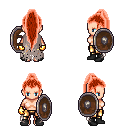
a pixel art fantasy rpg character, female body template, human, light skin, gray tattered cape, gold greaves, red extra-long topknot hairstyle, gold gloves, black shoes, shield, four views (front, back, left, right), 2x2 character sprite sheet, small pixel art, hard edges, no anti-aliasing